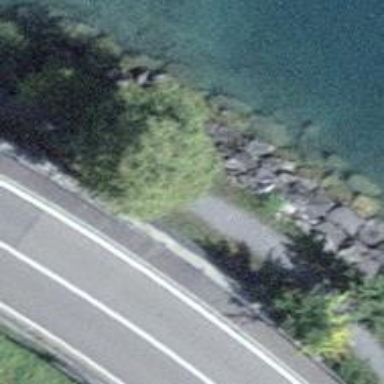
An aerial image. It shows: Bench.